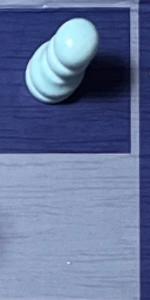
Label: Empty